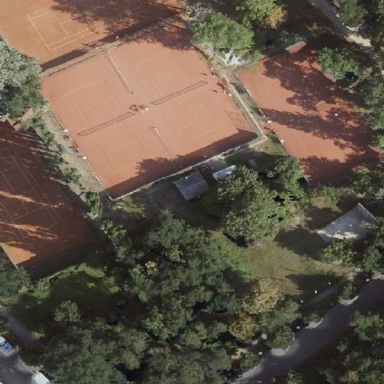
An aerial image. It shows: Clay tennis court in leisure land pitch.